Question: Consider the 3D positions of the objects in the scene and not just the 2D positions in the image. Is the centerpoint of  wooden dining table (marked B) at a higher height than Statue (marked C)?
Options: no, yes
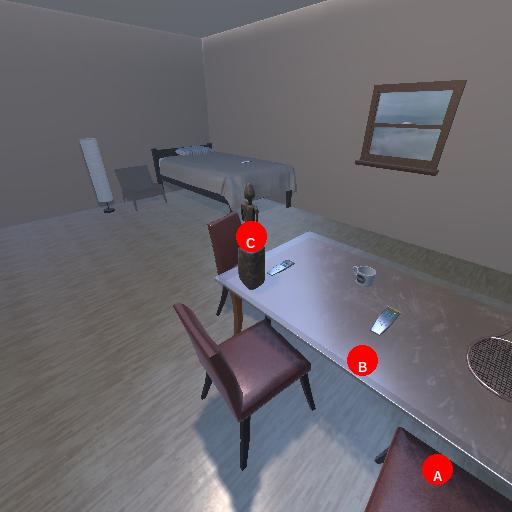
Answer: no